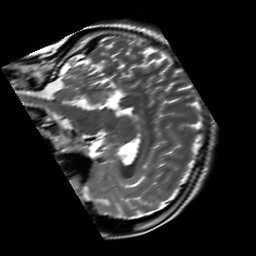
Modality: T2w
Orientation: sagittal
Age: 20
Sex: female
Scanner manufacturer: siemens
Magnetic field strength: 3 T
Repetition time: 7 s
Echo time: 0.09 s